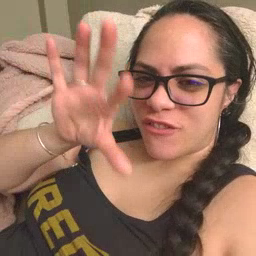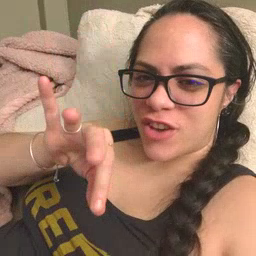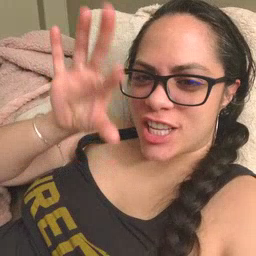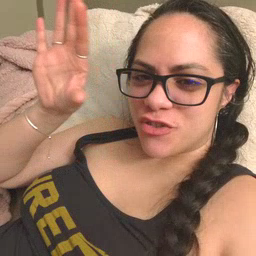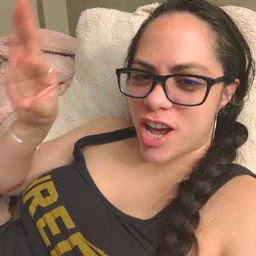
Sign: frenchfries